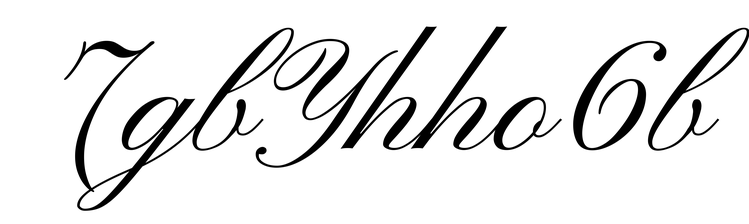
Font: PinyonScript-Regular